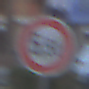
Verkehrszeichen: TatsaechlicheMasse
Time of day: SunriseSunset
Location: Outdoor (Urban)
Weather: PartlyCloudy
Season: NotSpecified
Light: Natural